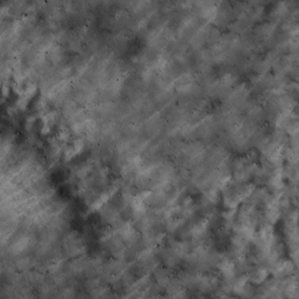
Label: non_frost